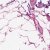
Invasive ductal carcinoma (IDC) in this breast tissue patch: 0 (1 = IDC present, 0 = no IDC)